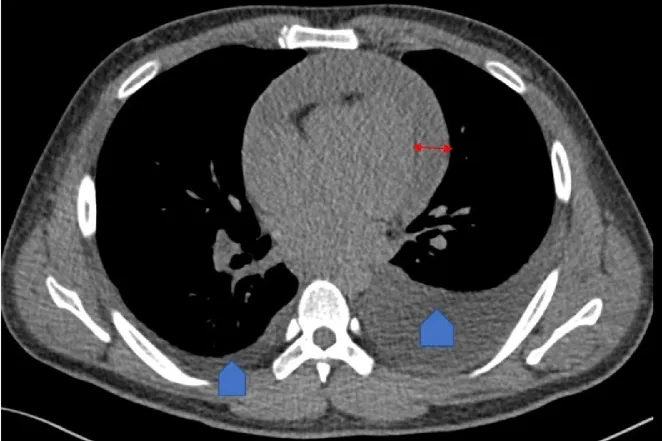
Chest CT upon recent admission. . Congestive pulmonary changes in the form of ground glass opacities and pleural effusion at the posterior inferior aspects of both lungs, more on the left. (Arrow heads) Circumferential pericardial effusion (red arrow).
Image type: radiology (ct)